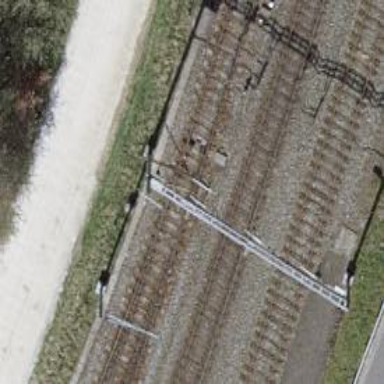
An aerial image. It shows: Railway switch.